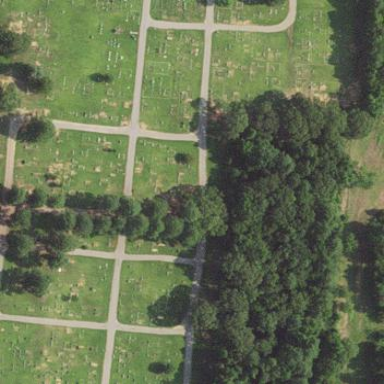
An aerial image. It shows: Cemetery.